Question: I have opened my project today and I noticed some weird icons beside my classes as in this image :

I don't know what that means !
when I run my application it works great, and I get no exception.
how can I resolve this issue
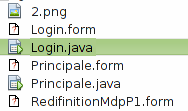
Answer: If you're using a Source Code repository like SVN or CVS (you might have 'checked out' this project out of some code repository) your recent changes must have made your local workspace go out of sync.
By using different colour codes and icons, Netbeans is simply trying to inform you which of these files are in conflict with the repository and need to be merged.
Some of the other icons could simply be informative like that "play" sign on your '.java' files indicates that the file contains a 'main()' method and can be executed.